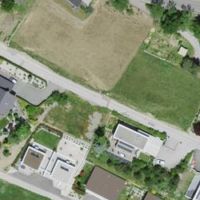
EUNIS habitat code: 55
Species observed at this site:
Eristalis tenax
Acherontia atropos
Bufo bufo
Hippodamia variegata
Mantis religiosa
Bombus lapidarius
Euplagia quadripunctaria
Apis mellifera